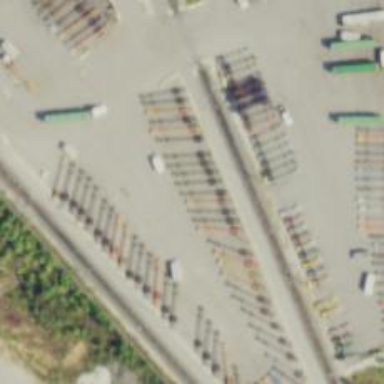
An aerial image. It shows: Intermodal railway yard.